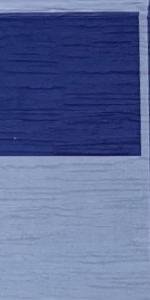
Label: Empty